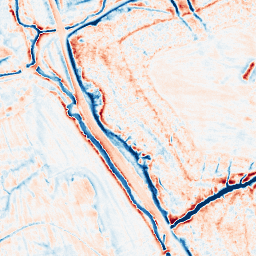
Category: edge_preserving
Decomposition family: anisotropic_diffusion
Decomposition parameters: iterations: 50
kappa: 30
gamma: 0.1
Upsampling method: sinc_blackman
Upsampling parameters: scale: 2
kernel_size: 8
Upsampling scale: 2